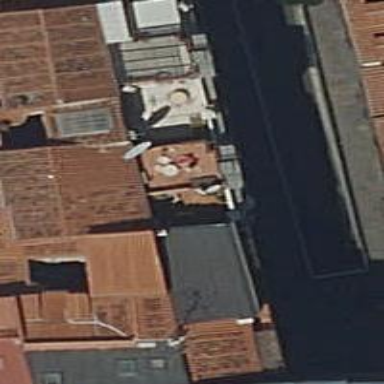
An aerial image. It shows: Café.